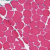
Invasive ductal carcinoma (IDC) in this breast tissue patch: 0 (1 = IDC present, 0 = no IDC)